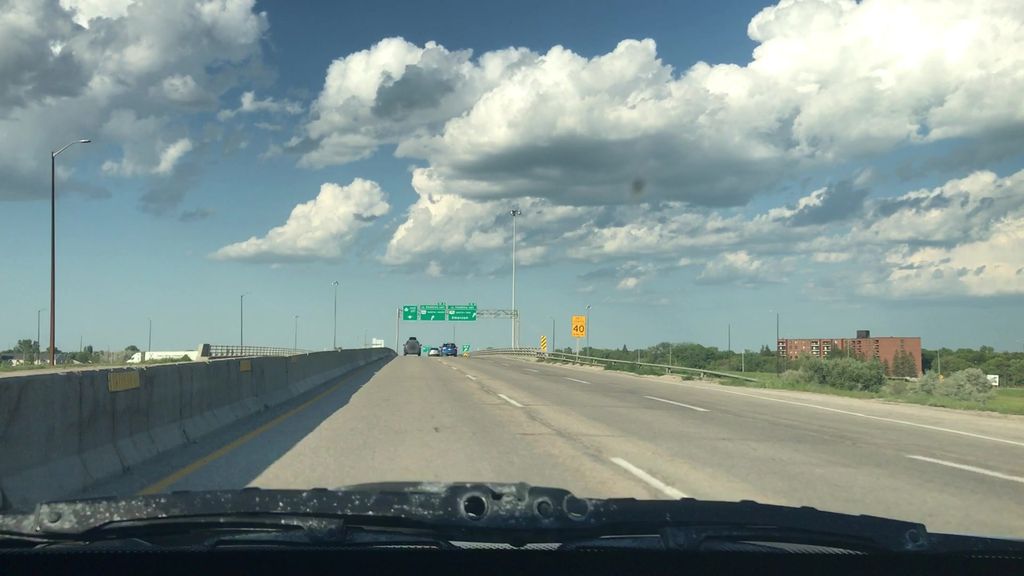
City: winnipeg